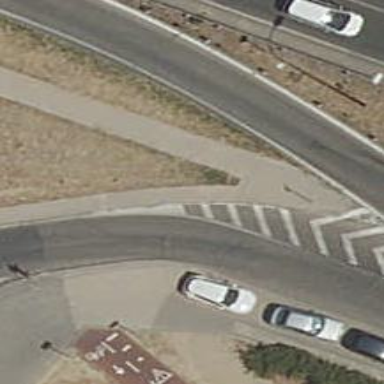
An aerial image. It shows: Marked road crossing with visible markings.